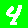
Digit: 4